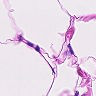
Metastatic tissue present: no